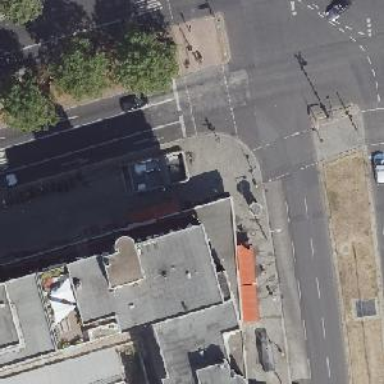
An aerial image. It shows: Crossing on the footway with traffic signals.